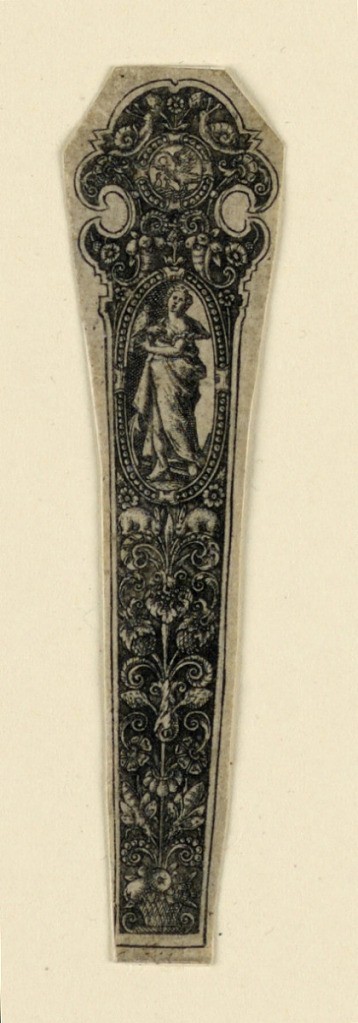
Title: Design for a Knife Handle Showing One of the Virtues
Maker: Willem du Tielt, Flemish, active 1610 – 1653
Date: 1600–1625
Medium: Engraving and etching on off-white laid paper
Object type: Print
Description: A woman representing one of the vrtues, holding a bird and a book(?), is shown in an ovoid; medalliion as in 1946-33-3. Ornament as in 1946-33-3.